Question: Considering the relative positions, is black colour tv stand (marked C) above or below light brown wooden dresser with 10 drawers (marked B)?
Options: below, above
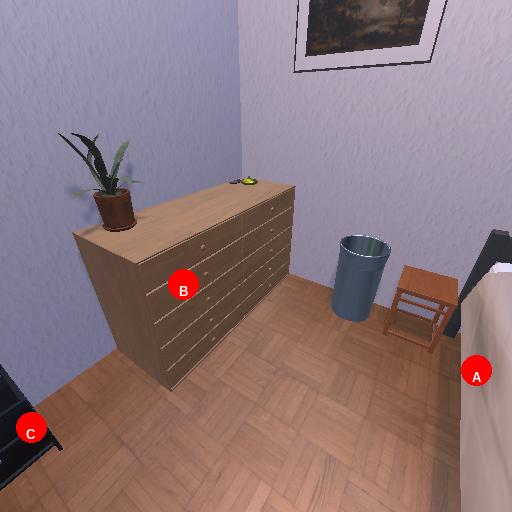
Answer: below